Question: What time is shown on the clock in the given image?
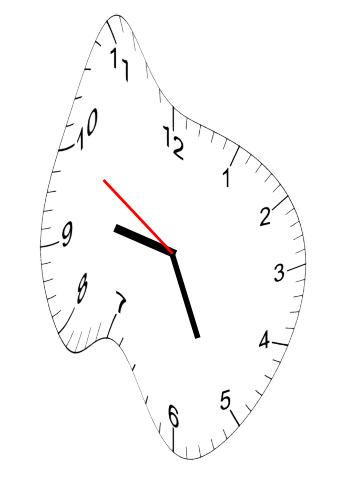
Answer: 09:25:50